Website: lowes
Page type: customer-info-address
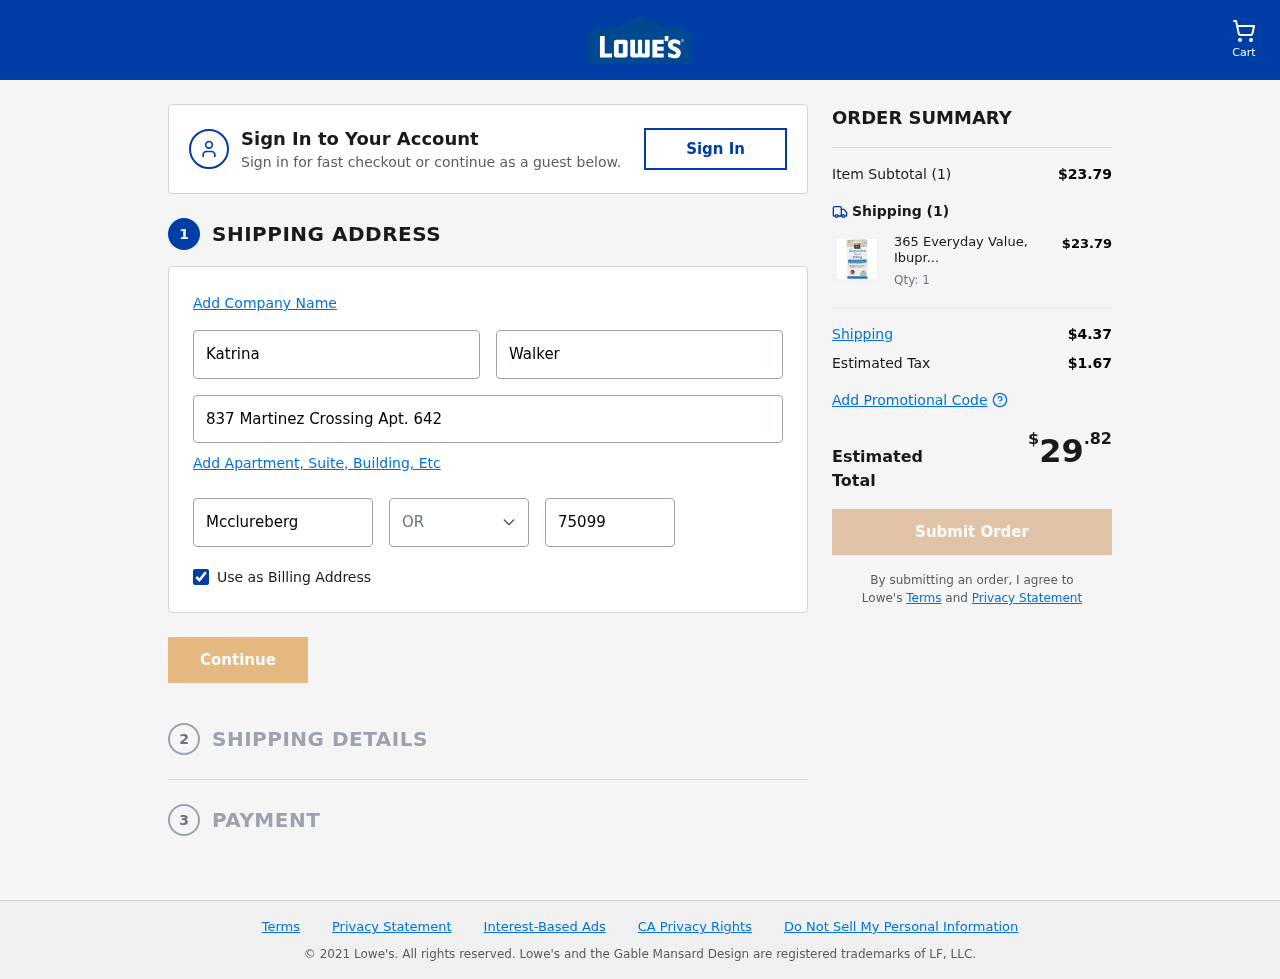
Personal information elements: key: PII_CITY
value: Mcclureberg
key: PII_FIRSTNAME
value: Katrina
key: PII_LASTNAME
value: Walker
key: PII_POSTCODE
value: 75099
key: PII_STATE_ABBR
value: OR
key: PII_STREET
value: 837 Martinez Crossing Apt. 642
Product elements: key: PRODUCT1_NAME
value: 365 Everyday Value, Ibuprofen Tablets 200mg, 100 ct
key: PRODUCT1_PRICE
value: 23.79
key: PRODUCT1_QUANTITY
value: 1
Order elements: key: ORDER_NUM_ITEMS
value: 1
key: ORDER_SUBTOTAL
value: $23.79
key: ORDER_NUM_ITEMS2
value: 1
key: ORDER_SHIPPING_COST
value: $4.37
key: ORDER_TAX
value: $1.67
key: ORDER_TOTAL
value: $29.82